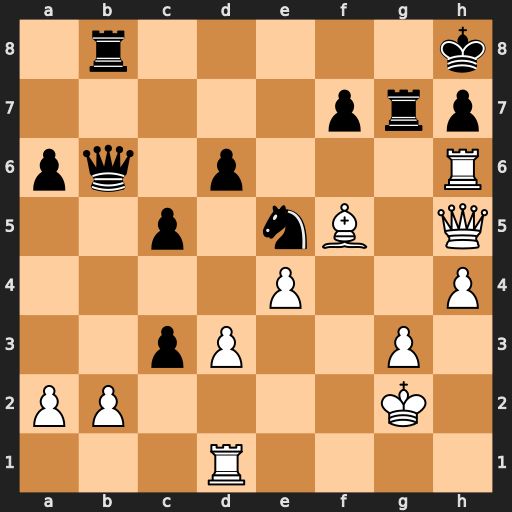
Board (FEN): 1r5k/5prp/pq1p3R/2p1nB1Q/4P2P/2pP2P1/PP4K1/3R4
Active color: w
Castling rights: -
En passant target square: -
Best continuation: Rxh7+ Rxh7 Qxh7#